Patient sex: F
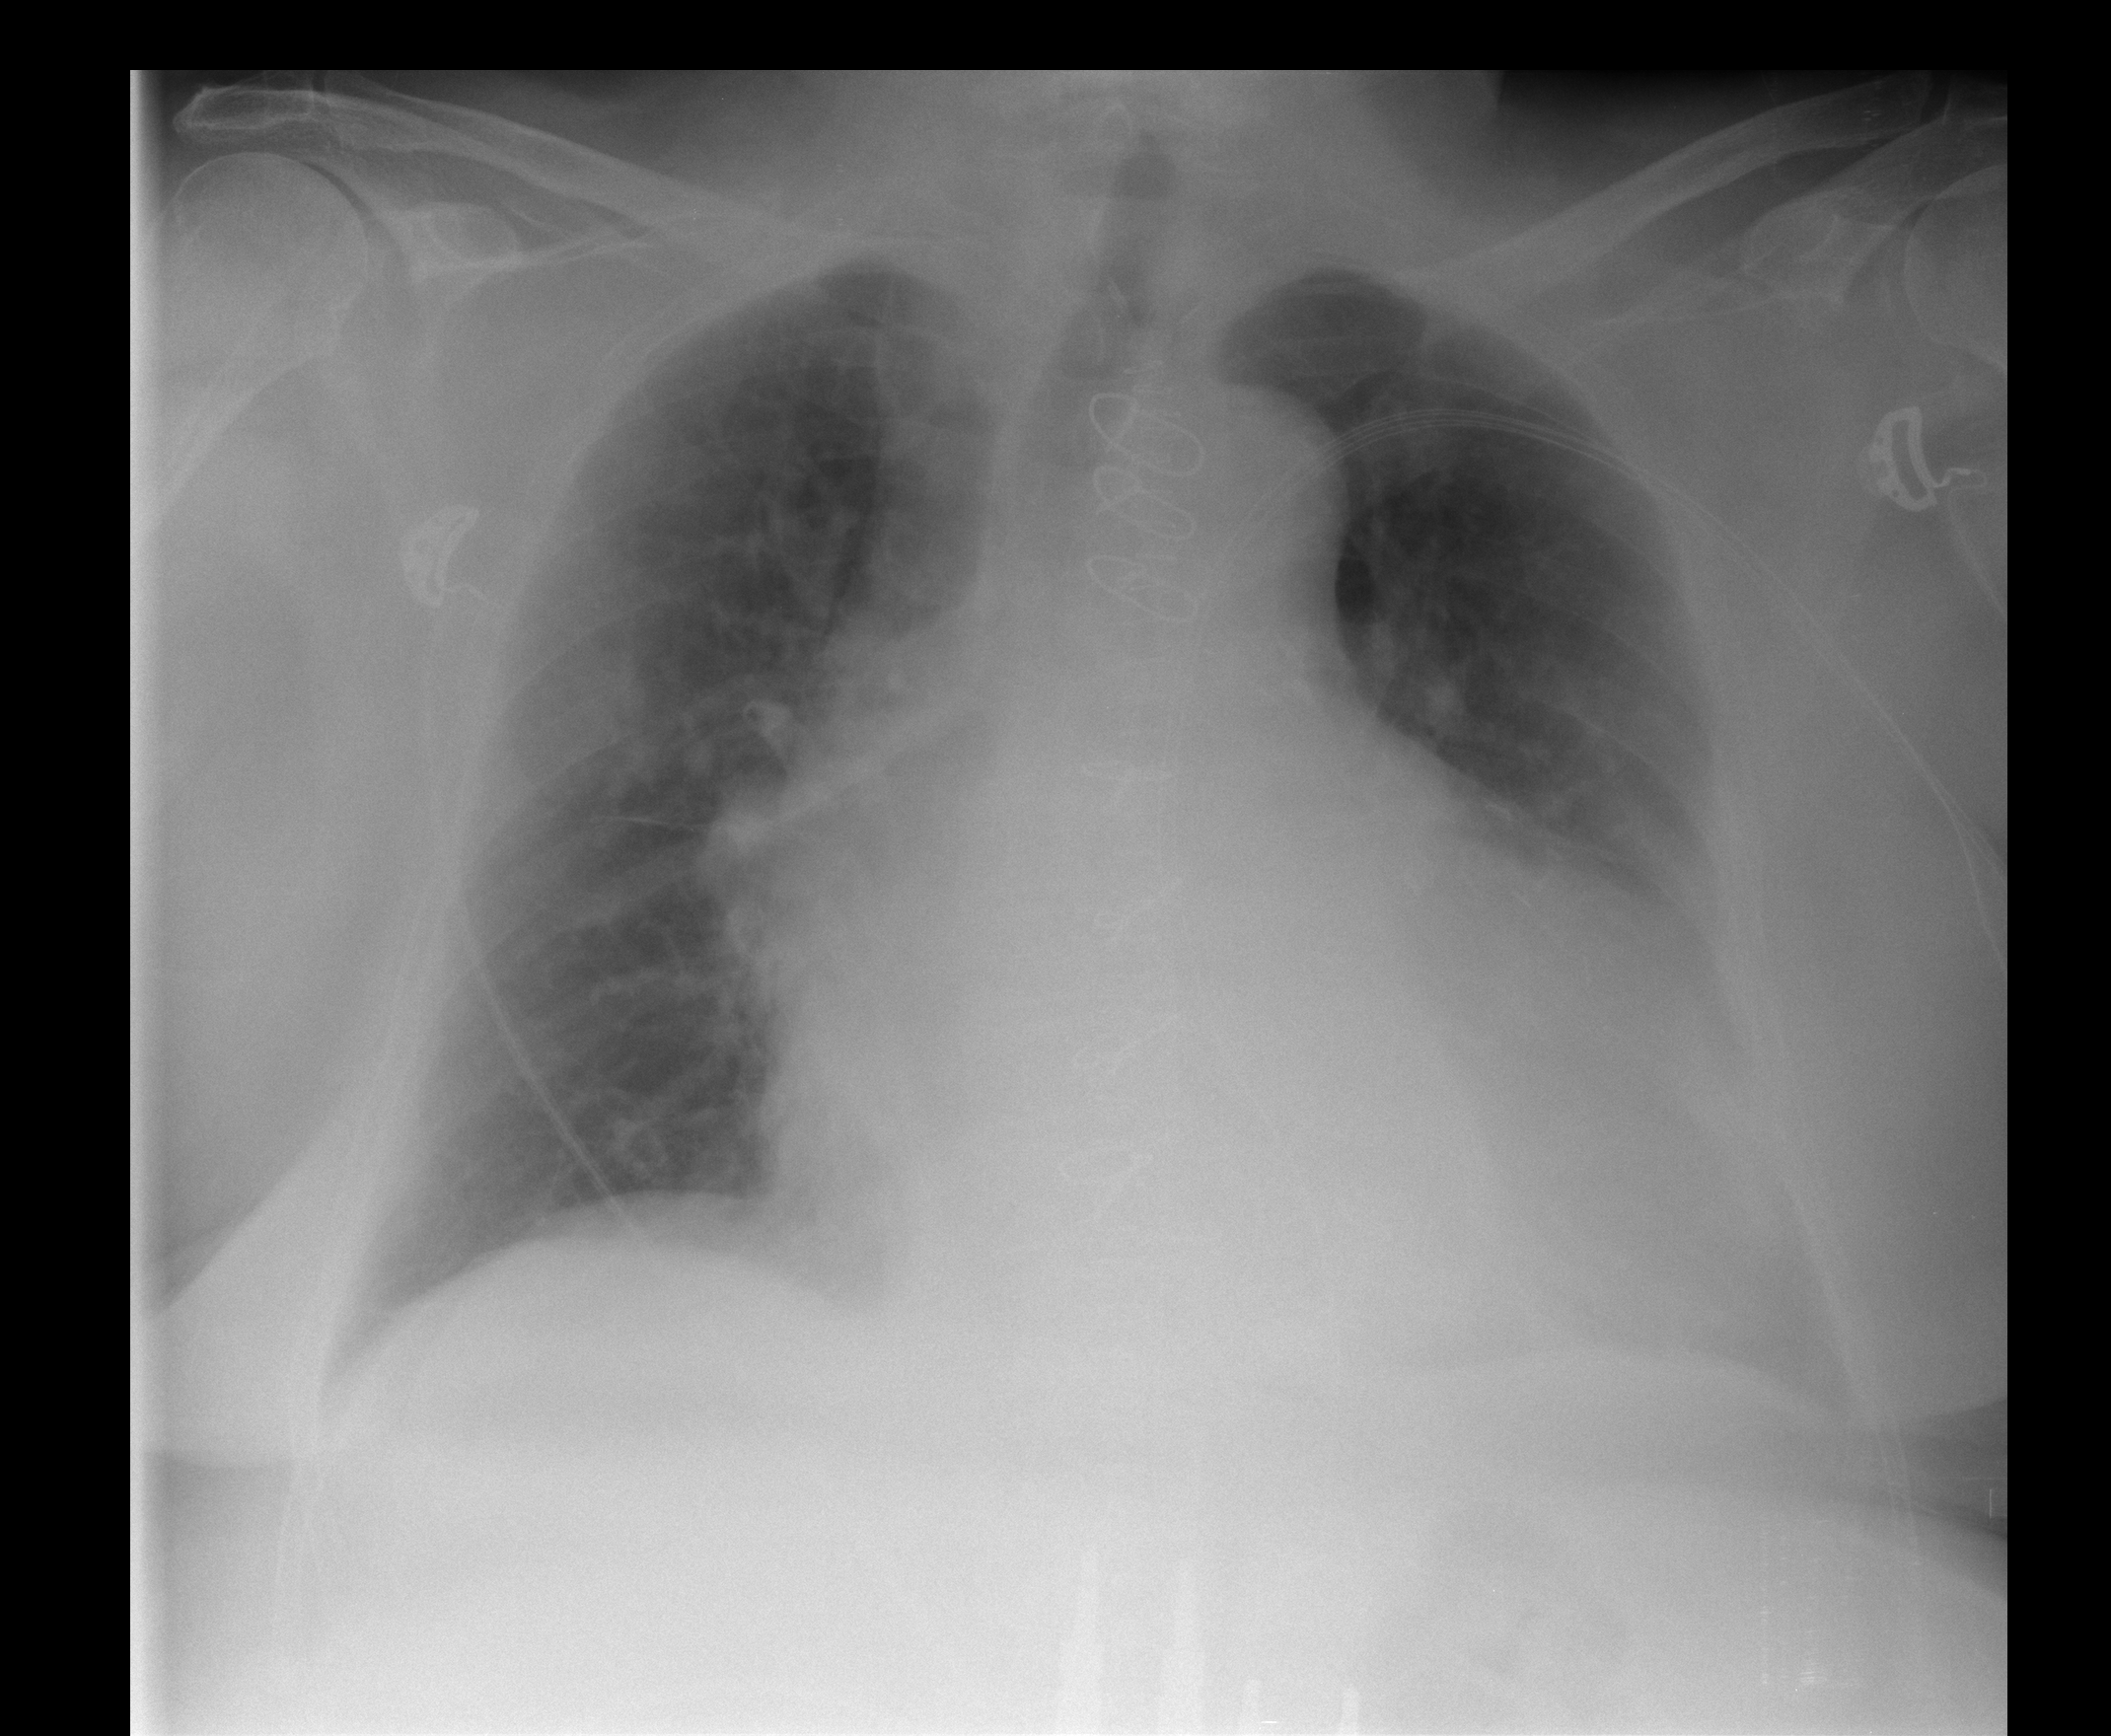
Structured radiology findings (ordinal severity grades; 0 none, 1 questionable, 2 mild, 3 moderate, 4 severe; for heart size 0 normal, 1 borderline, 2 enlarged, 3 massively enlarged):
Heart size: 2
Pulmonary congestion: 2
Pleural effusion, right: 0
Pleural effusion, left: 2
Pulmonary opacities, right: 1
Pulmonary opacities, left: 1
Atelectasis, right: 2
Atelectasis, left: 2